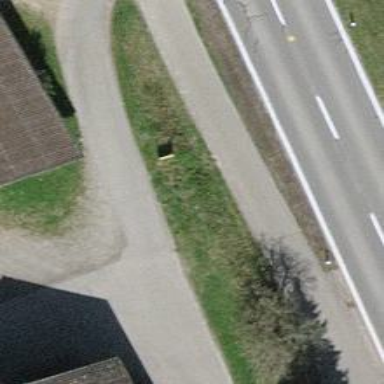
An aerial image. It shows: Asphalt cycleway.